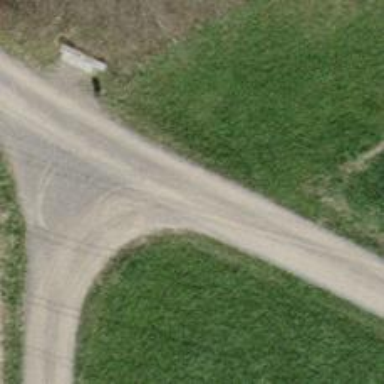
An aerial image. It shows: Gravel track with grade2 quality.